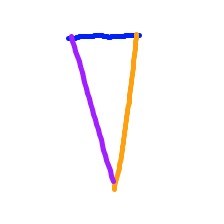
Shape: triangle